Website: macys
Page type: delivery-shipping
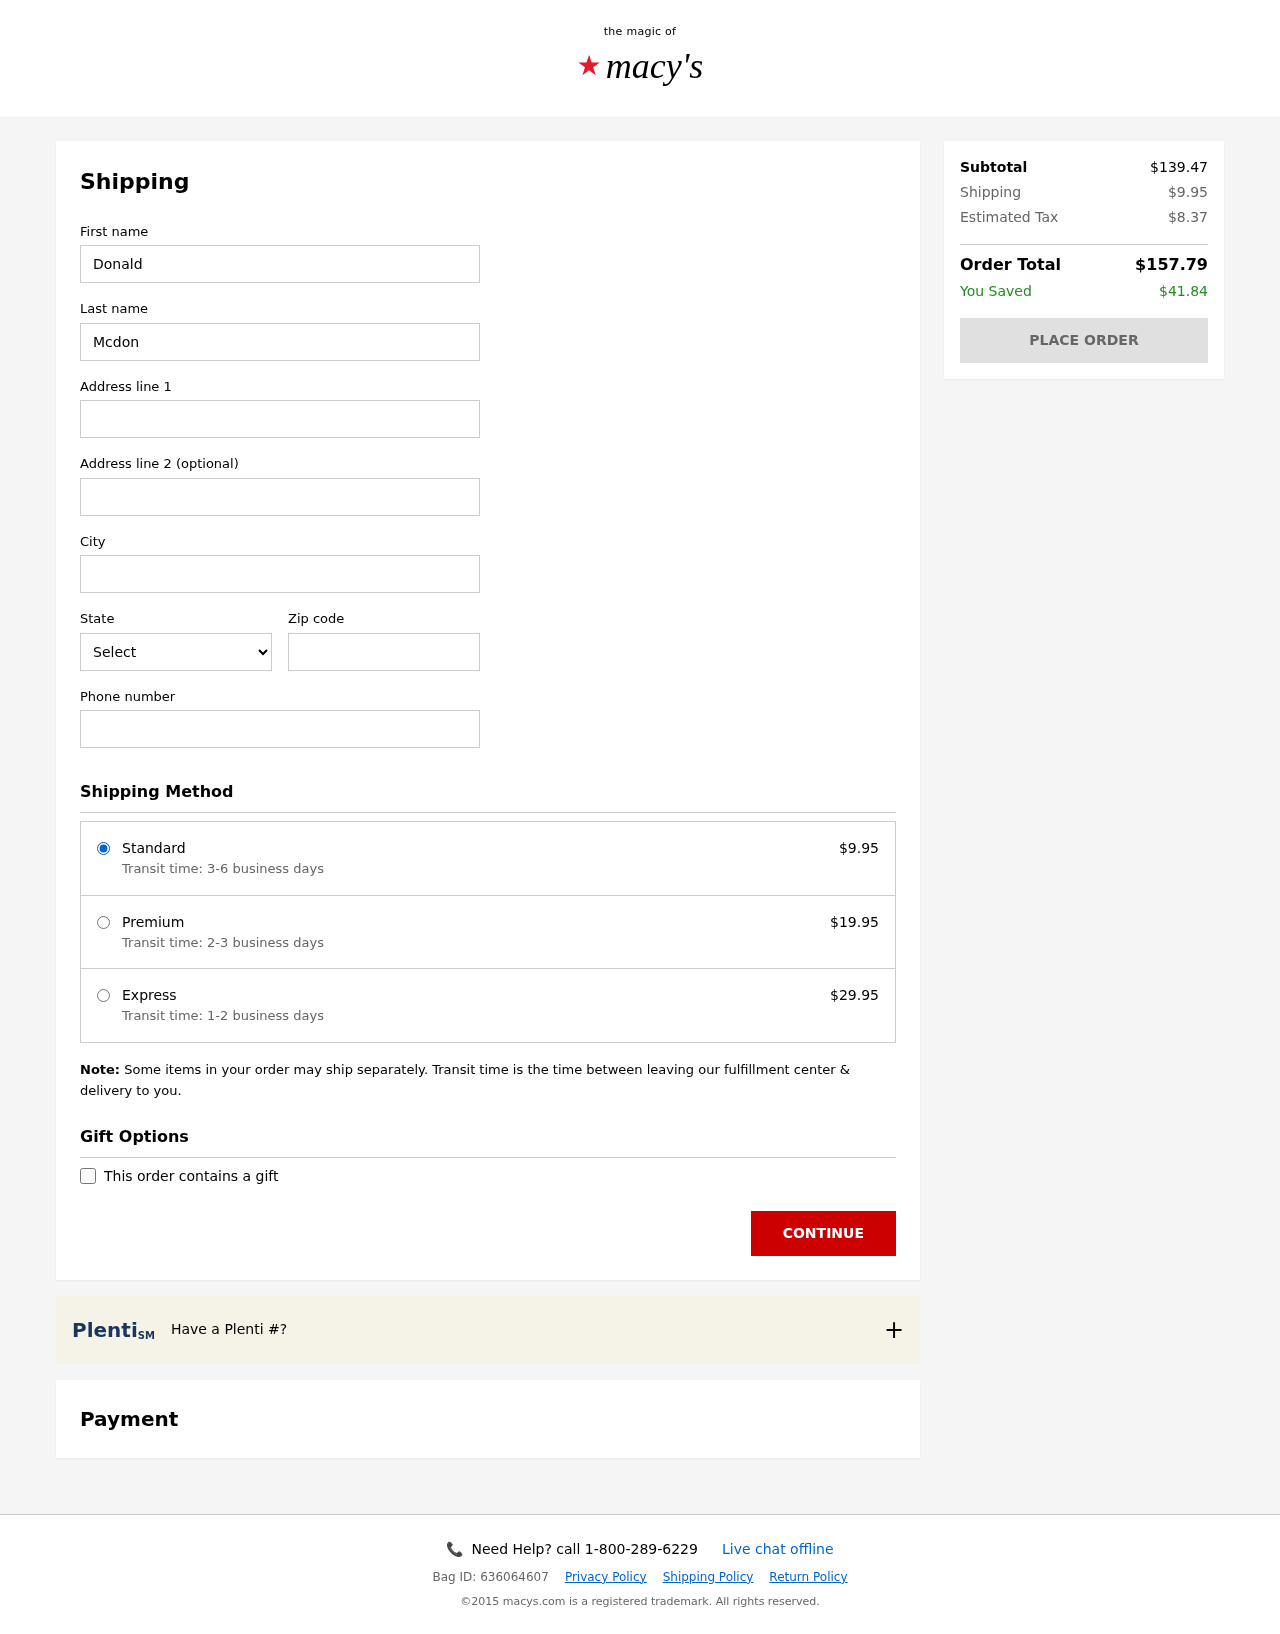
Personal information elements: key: PII_CITY
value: South Anna
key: PII_FIRSTNAME
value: Donald
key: PII_LASTNAME
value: Mcdonald
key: PII_PHONE
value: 9779398858
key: PII_POSTCODE
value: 87077
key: PII_STATE_ABBR
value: ND
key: PII_STREET
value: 83592 Rich Estate Apt. 974
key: PII_STREET2
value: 050 Miller Mountain
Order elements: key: ORDER_SHIPPING_COST
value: $9.95
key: ORDER_SHIPPING_PREMIUM
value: $19.95
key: ORDER_SHIPPING_EXPRESS
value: $29.95
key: ORDER_SUBTOTAL
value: $139.47
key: ORDER_TAX
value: $8.37
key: ORDER_TOTAL
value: $157.79
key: ORDER_SAVINGS
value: $41.84